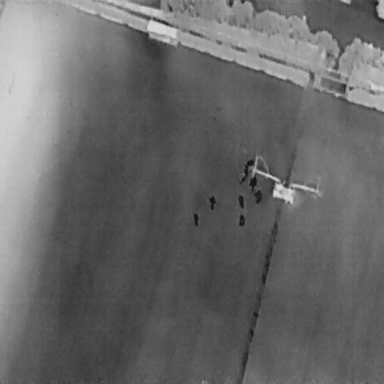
There are eight People in the infrared image.